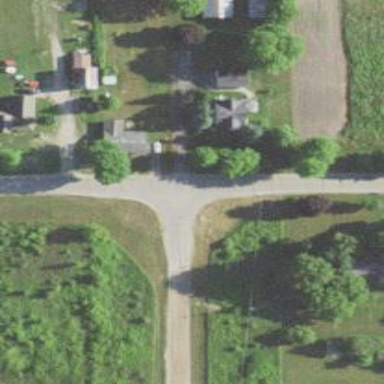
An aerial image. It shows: Driveway.